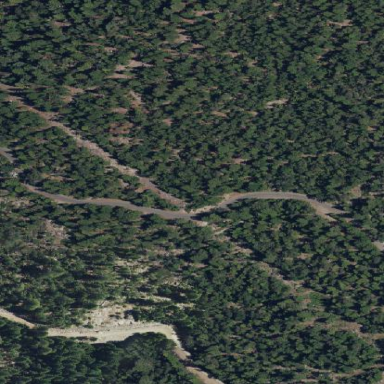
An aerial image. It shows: Evergreen forest with needle-leaved trees.